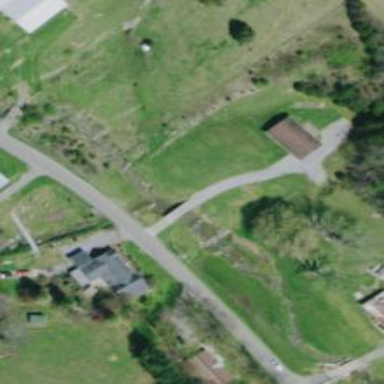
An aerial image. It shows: Driveway that functions as bridge.